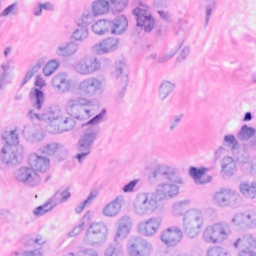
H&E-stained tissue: Breast